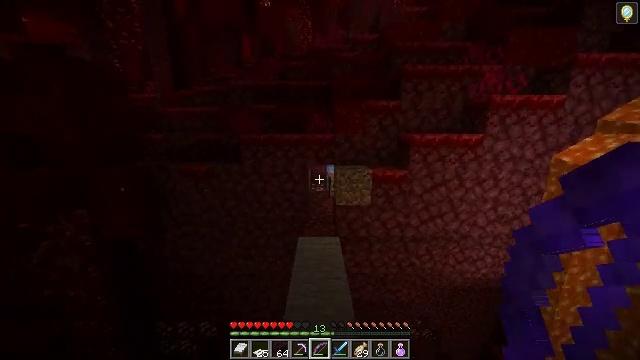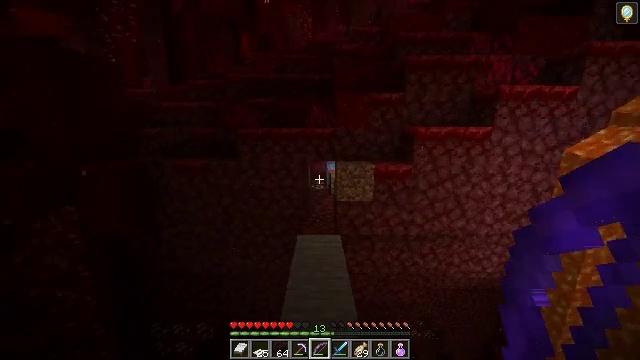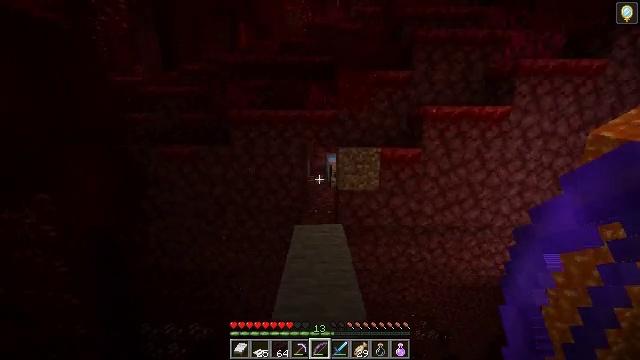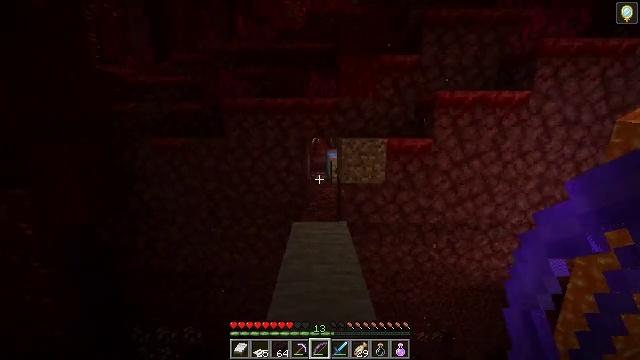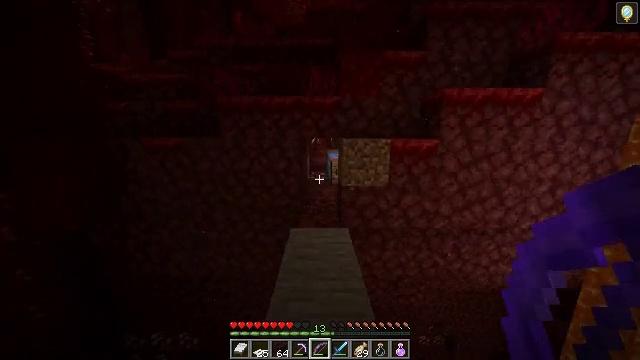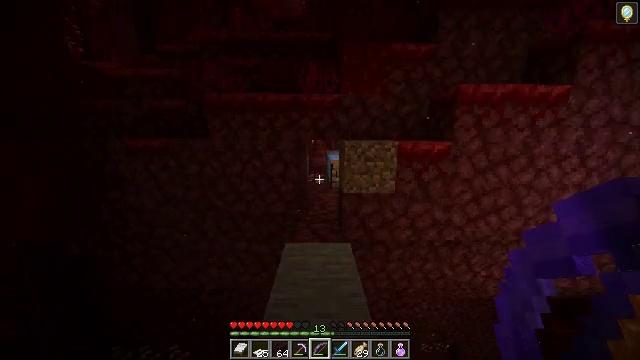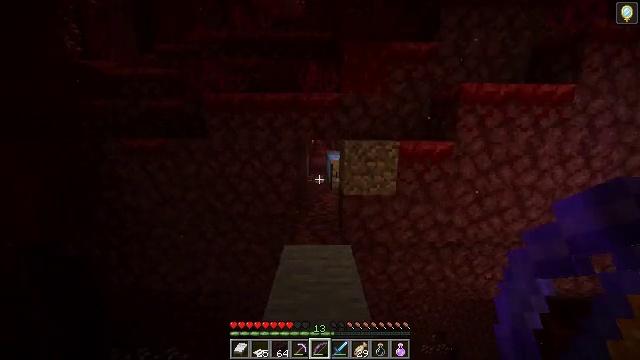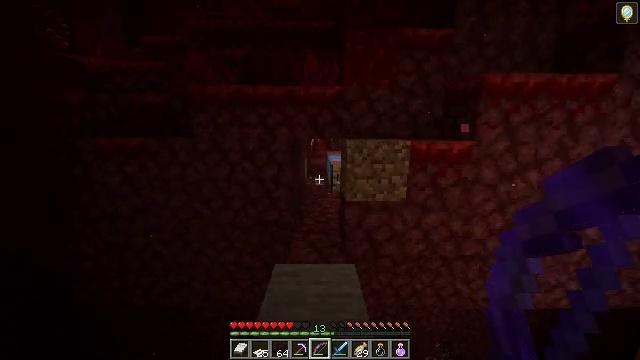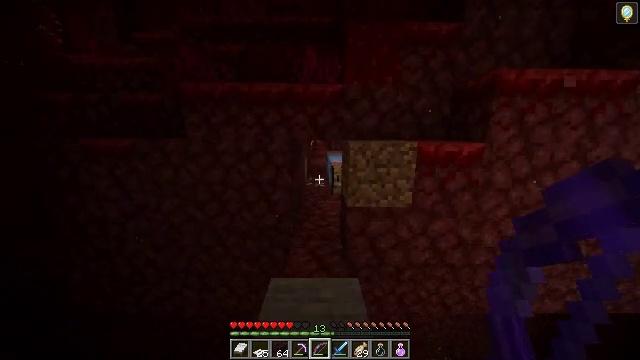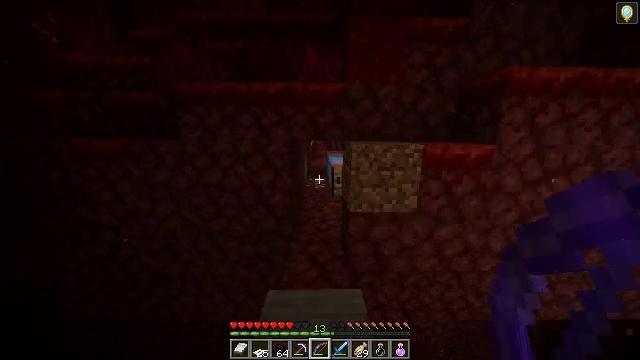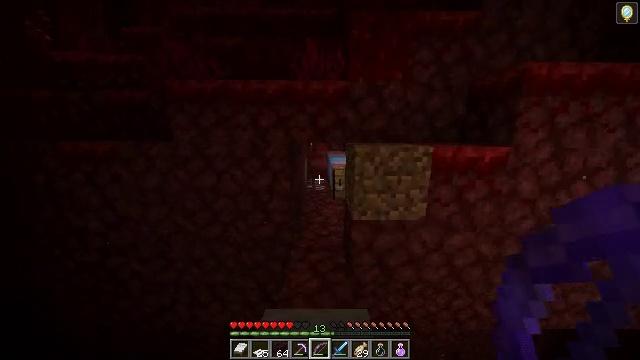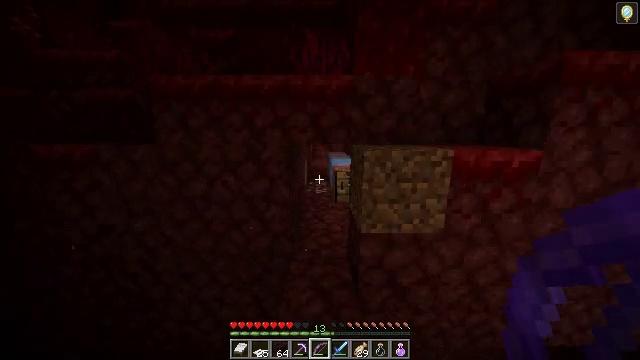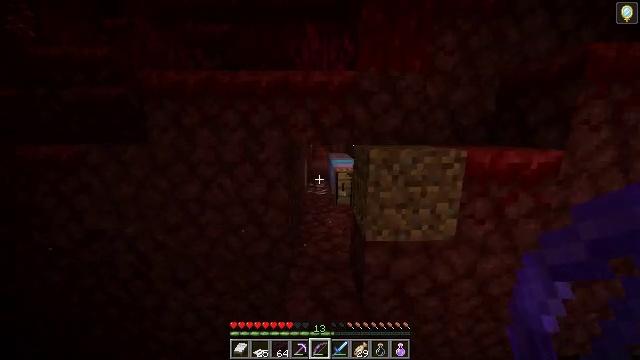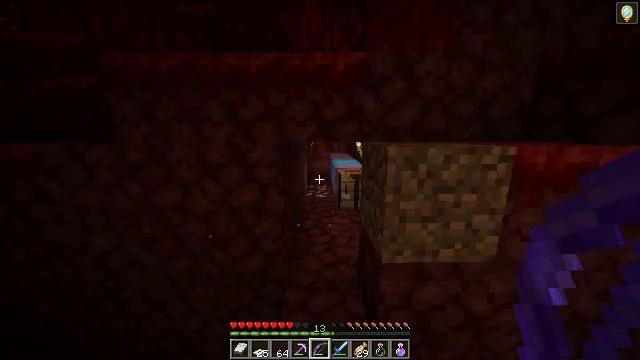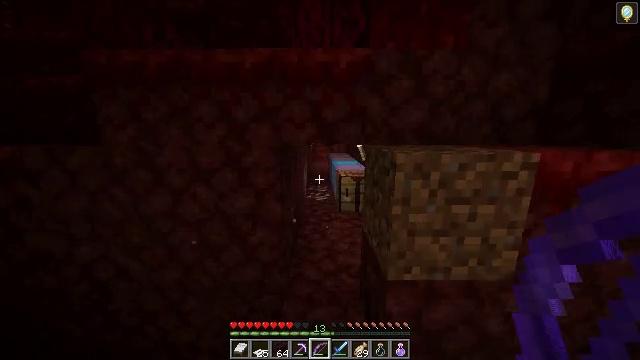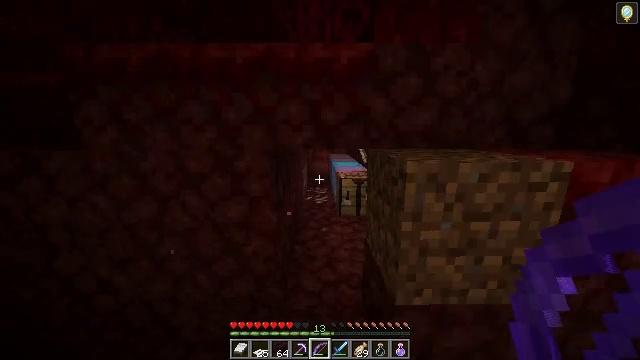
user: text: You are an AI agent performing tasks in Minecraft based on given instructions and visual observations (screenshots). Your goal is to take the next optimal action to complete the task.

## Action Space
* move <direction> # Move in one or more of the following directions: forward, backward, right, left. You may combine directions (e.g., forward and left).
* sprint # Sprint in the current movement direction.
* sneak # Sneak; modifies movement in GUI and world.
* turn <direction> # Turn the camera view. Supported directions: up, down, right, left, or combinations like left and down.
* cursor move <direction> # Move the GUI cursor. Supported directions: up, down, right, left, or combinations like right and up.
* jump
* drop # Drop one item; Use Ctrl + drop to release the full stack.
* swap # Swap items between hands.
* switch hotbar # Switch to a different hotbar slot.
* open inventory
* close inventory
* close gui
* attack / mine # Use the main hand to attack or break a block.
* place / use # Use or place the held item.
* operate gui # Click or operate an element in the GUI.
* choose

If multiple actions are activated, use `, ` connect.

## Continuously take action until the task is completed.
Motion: motion action
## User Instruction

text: Make a nether brick slab in the crafting table.
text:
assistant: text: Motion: move forward
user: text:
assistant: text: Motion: move forward
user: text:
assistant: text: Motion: move forward
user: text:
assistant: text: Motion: move forward
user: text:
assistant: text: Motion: move forward
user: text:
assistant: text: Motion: move forward
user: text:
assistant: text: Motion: move forward
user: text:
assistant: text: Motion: move forward
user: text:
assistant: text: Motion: move forward
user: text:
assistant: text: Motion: move forward
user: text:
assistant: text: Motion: move forward
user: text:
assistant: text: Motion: move forward
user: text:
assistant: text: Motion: move forward
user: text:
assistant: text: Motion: move forward
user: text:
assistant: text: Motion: move forward
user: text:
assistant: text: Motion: move forward
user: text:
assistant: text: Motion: move forward
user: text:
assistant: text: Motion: move forward
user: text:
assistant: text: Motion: move forward
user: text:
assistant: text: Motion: move forward
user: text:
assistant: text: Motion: move forward
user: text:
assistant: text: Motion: move forward
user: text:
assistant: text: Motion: move forward
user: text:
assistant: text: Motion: move forward
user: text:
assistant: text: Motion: move forward
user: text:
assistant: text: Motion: move forward
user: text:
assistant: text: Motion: move forward
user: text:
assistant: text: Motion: move forward
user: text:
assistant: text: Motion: move forward
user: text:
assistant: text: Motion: move forward